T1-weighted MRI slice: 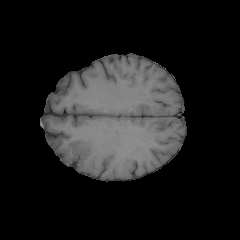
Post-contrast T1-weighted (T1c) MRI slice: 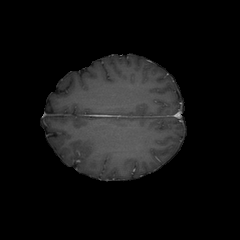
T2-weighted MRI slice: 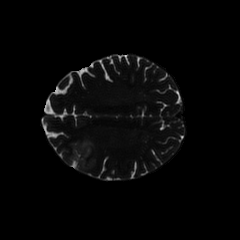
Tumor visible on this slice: yes